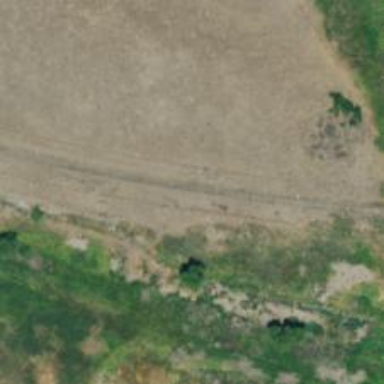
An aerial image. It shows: Preserved railway with rails.